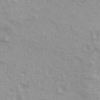
Label: not_dusty